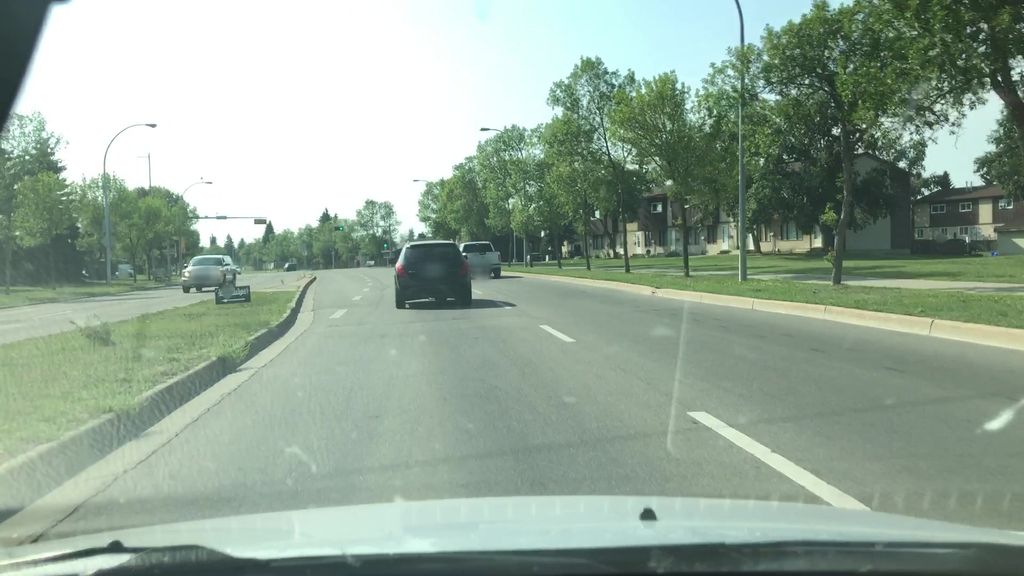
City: edmonton